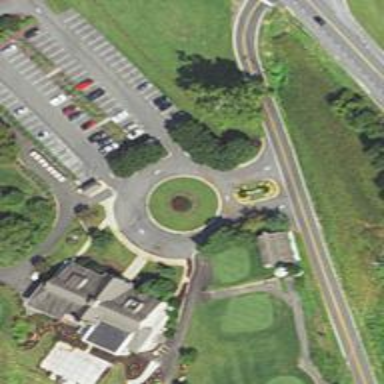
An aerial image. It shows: Pathway for golfing.